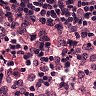
Metastatic tissue present: no